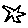
Label: star